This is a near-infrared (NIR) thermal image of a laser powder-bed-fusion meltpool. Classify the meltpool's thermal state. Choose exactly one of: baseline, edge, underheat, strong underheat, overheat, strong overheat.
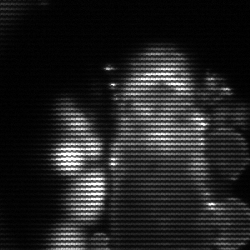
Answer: strong underheat